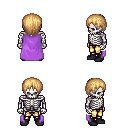
a pixel art fantasy rpg character, male body template, skeleton, lavender cape, gold greaves, light blonde plain hairstyle, black shoes, four views (front, back, left, right), 2x2 character sprite sheet, small pixel art, hard edges, no anti-aliasing